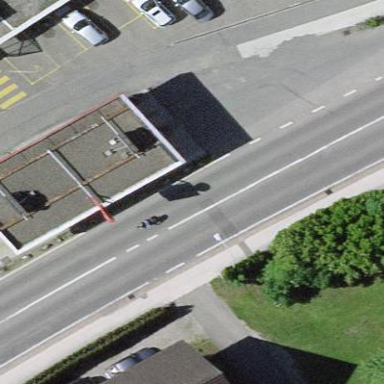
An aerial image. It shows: Fuel station building.